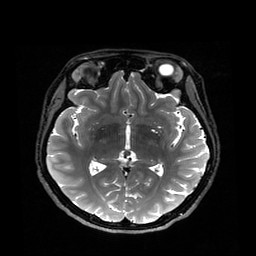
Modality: T2w
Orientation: coronal